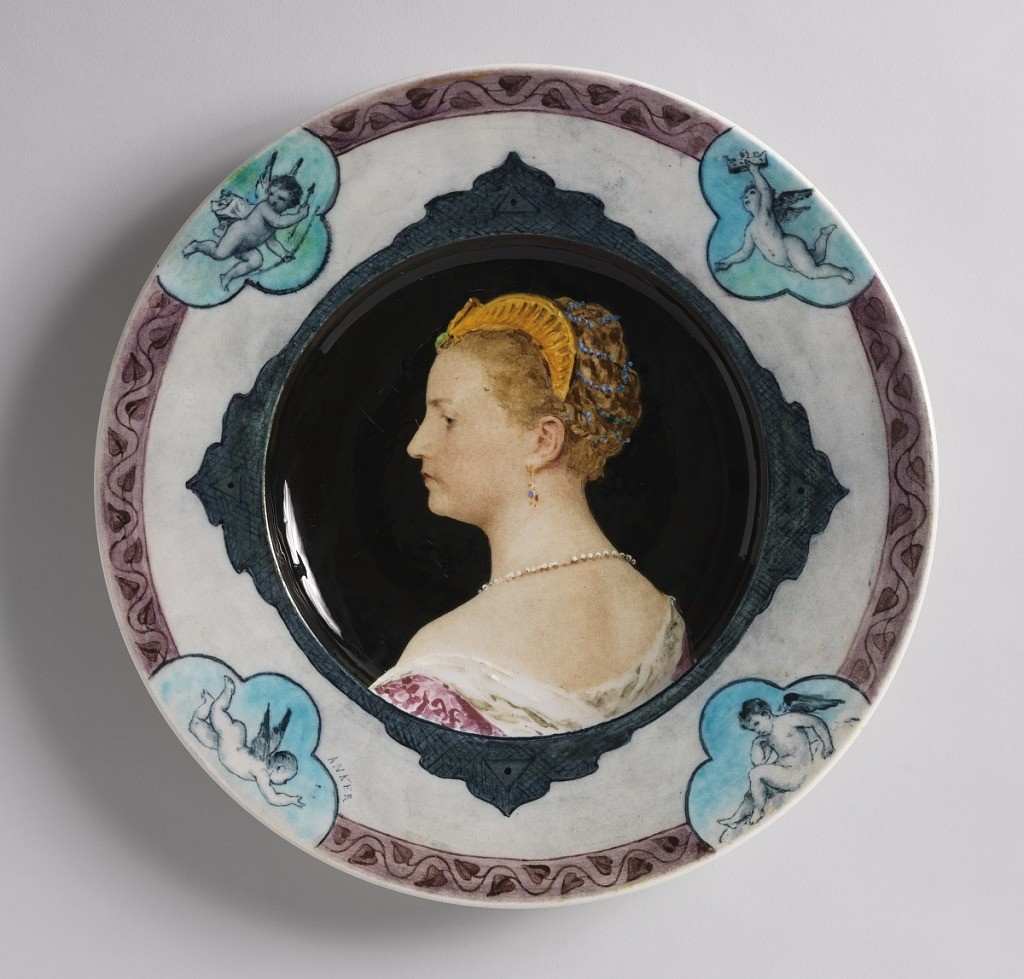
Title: Plate
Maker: Joseph Théodore Deck, French, 1823 - 1891
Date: ca. 1885
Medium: earthenware
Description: High foot, wide edge. White field, decorated in centre with bust of woman, in profile facing left, in 16th century headdress, against black; dark blue area, with four Eastern-style cusped points, about centre medallion. Violet foliate band about edge of plate, interrupted by four trefoil medallions enclosing putti.